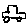
Label: car